Question: I'm using Python and Tkinter to create a GUI for a program I'm writing, and I'm having a couple of problems.
I have three objects descended from LabelFrame in an object descended from Frame. One of the LabelFrame descendants is two columns of corresponding Label and Entry objects.

The problem is that there are a varying number of Label and Entry pairs, and there can be more than fit on the screen. I need a way to make a scrollbar for this LabelFrame so that everything fits on the screen. I've tried various ways of making a Scrollbar object, but nothing seems to work. How can I bind a scrollbar to this frame?
Also, I need to be able to refresh or reload this LabelFrame when the 'load_message()' method is called, but it just redisplays the new pairs on top of the old ones (so when there are less pairs in the new set, the old set is still visible at the bottom). I've tried using 'grid_forget()' but either nothing changes or the whole frame doesn't display. How can I forget this display and then redisplay it?
Here is the code for this class:
'''
class freq_frame(LabelFrame):
def __init__(self, master = None, text = 'Substitutions'):
LabelFrame.__init__(self, master, text = text)
self.grid()
def load_message(self):
self.frequency = get_freq(message)
self.create_widgets()
def create_widgets(self):
self.label_list = [Label(self, text = get_label(char, self.frequency[char]), justify = LEFT) for char in self.frequency.keys()]
self.entry_list = [Entry(self, width = 1) for char in self.frequency.keys()]
for n in range(len(self.label_list)):
self.label_list[n].grid(column = 0, row = n)
for n in range(len(self.entry_list)):
self.entry_list[n].grid(column = 1, row = n)
'''
If anyone can help with either of these problems, I'd appreciate it.
Also, this question seems like it might be a little thin, but I don't know what to add. Don't hesitate to ask for more information (but be specific).
Thanks!
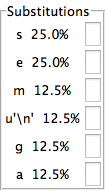
Answer: Labelframes don't support scrolling. So the short answer to your question is "you can't". It sounds obvious, but if the documentation for a widget doesn't say it supports scrolling, it doesn't support scrolling.
However, there is a simple solution. First, add a canvas as a child to the labelframe and pack it so that it fills the labelframe. Attach scrollbars to the canvas and add them to the labelframe too. Then embed a frame within the canvas, add your widgets to that inner frame, and then adjust the scrollregion of the canvas to match the size of the frame after you've added all the inner labels and entries.
It sounds complicated, but it's really very straight-forward.
As for re-creating the widgets when you call 'load_message', calling 'grid_forget' only removes them from view, it doesn't actually destroy the widgets. Over time you could potentially end up with hundreds of non-visible widgets which is almost certainly not what you want.
Instead, you want to first destroy all the existing widgets. That's pretty easy if they all are in the same parent, since you can ask the parent for a list of all its children. Just iterate over that list to delete each child, then add any new children. An even easier solution is to destroy and recreate that inner frame that contains the labels and entries. When you delete a widget, all child widgets get automatically destroyed. So, delete that inner frame, create a new one, and add your labels and entries again.